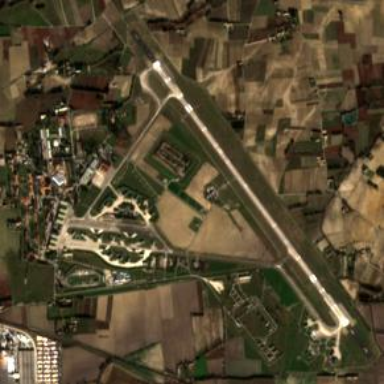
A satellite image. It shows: Military airfield located within larger aerodrome area.